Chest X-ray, PA view. Patient: 69 years old, sex M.
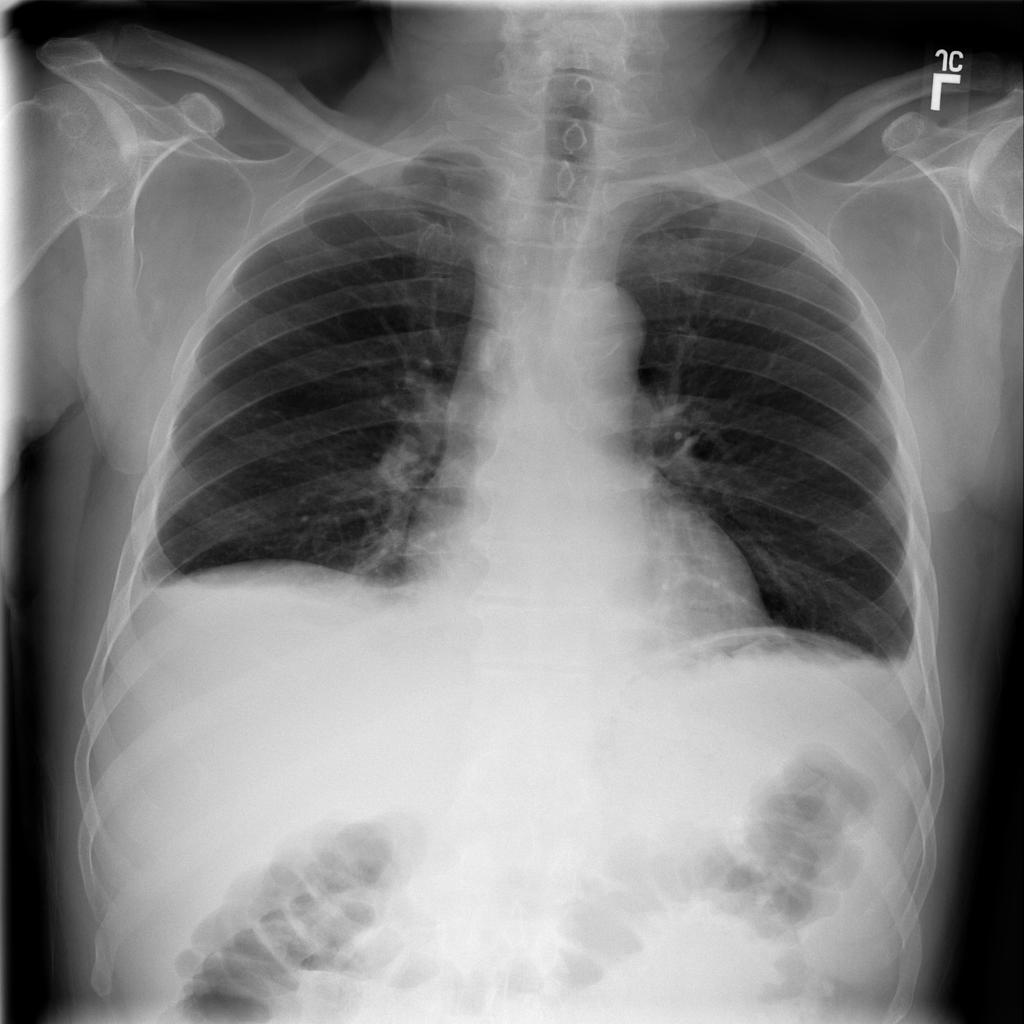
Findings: Effusion